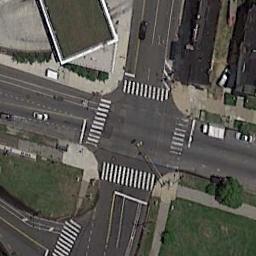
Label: intersection